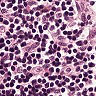
Metastatic tissue present: no